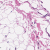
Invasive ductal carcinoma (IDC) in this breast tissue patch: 0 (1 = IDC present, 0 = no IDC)